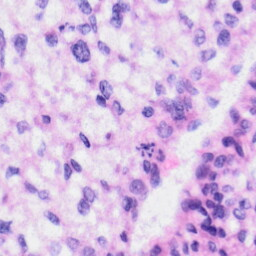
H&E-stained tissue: Liver